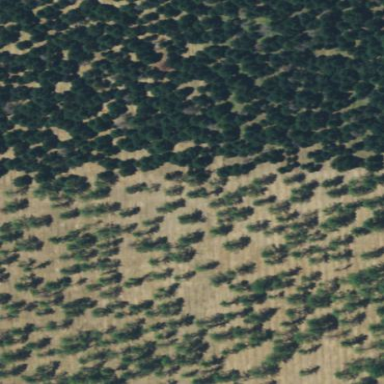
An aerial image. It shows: Orchard used for timber crop.